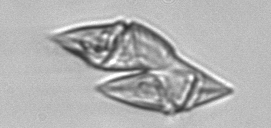
Label: Gyrodinium